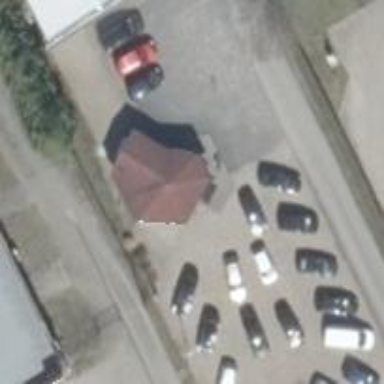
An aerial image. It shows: Car rental shop.